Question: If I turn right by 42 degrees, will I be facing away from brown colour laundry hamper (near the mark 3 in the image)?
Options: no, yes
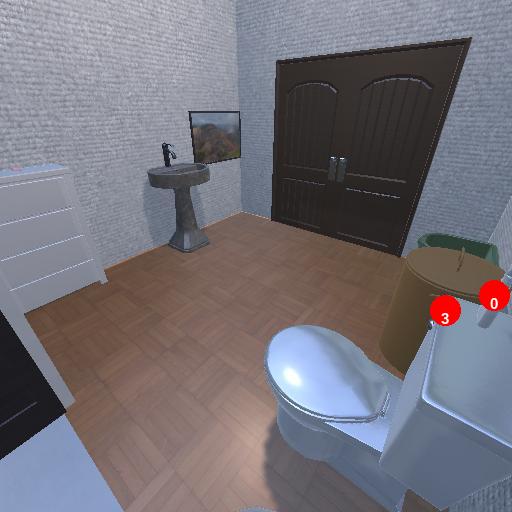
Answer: no